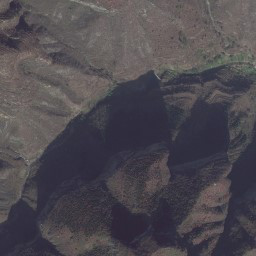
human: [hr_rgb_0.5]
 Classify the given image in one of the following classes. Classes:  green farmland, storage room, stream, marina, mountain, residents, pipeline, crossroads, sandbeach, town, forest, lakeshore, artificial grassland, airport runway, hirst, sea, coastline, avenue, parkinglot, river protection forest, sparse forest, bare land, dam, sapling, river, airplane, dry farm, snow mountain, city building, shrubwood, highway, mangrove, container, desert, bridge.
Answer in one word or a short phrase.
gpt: mountain